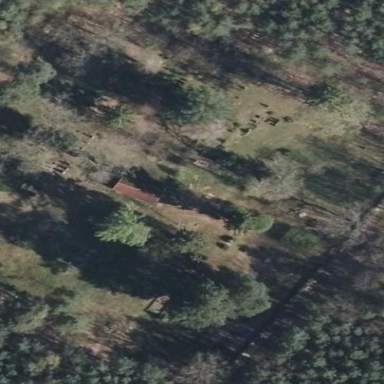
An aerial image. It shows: Grave yard.